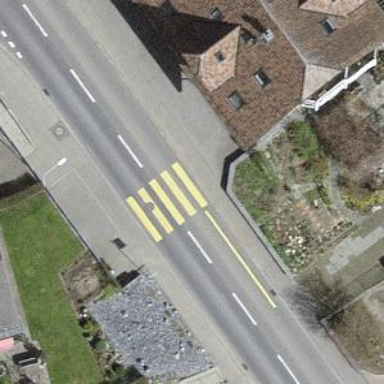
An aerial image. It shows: Uncontrolled road crossing.